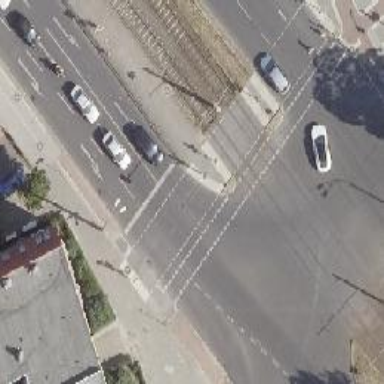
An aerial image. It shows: Road crossing with traffic signals.